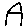
Label: house